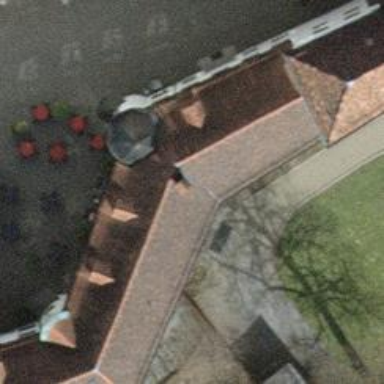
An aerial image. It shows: Cafe.